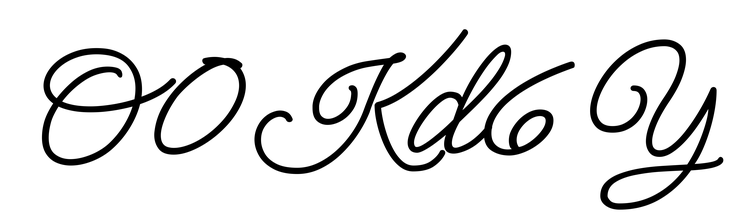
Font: MeowScript-Regular